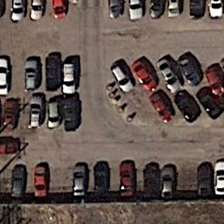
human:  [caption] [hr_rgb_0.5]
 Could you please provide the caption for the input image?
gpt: many cars are parked in a wild parking lot .

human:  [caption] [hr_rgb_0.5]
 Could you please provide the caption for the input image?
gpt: many cars are parked in a wild parking lot .

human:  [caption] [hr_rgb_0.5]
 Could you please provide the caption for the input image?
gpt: many cars are parked in a wild parking lot .

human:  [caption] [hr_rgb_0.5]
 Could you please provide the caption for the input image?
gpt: many cars are parked in a wild parking lot .

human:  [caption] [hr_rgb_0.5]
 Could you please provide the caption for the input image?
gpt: many cars are parked in a wild parking lot .